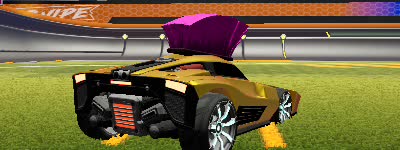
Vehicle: breakout